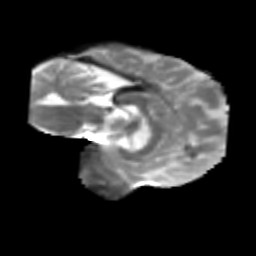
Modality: T2w
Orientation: sagittal
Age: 34
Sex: female
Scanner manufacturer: siemens
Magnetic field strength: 3 T
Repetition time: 1.8 s
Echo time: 0.07 s